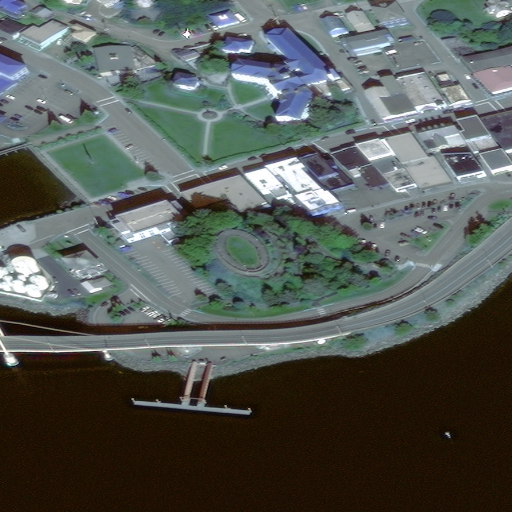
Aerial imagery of hill in Alaska named Castle Hill containing only unknown